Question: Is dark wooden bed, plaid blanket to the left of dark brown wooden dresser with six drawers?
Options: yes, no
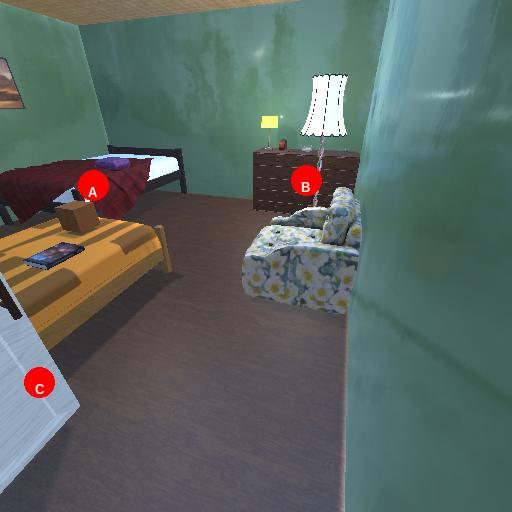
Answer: yes